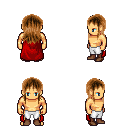
a pixel art fantasy rpg character, male body template, human, tanned skin, red cape, white pants, brown unkempt hairstyle, brown shoes, four views (front, back, left, right), 2x2 character sprite sheet, small pixel art, hard edges, no anti-aliasing